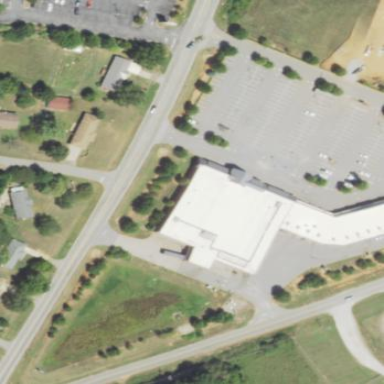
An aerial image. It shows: Retail building.